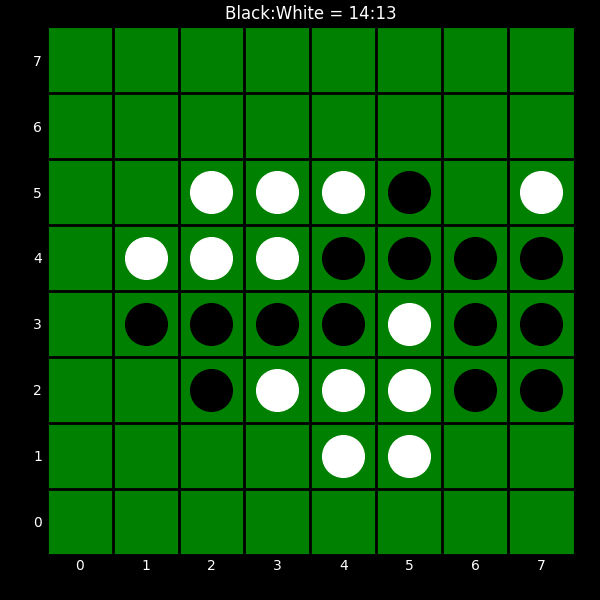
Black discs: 14
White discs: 13